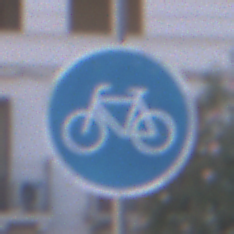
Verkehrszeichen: Radweg
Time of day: SunriseSunset
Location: Outdoor (Urban)
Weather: PartlyCloudy
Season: NotSpecified
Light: Natural